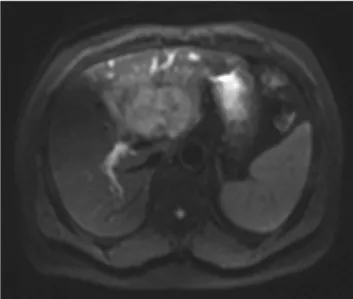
Imaging and endoscopic pictures. The tumor exhibits restricted diffusion. Abdominal CT on the 5th day postoperative.
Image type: radiology (mri)